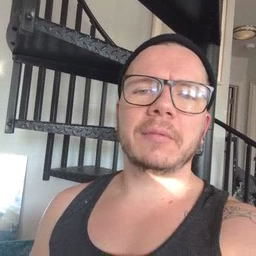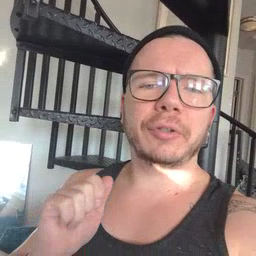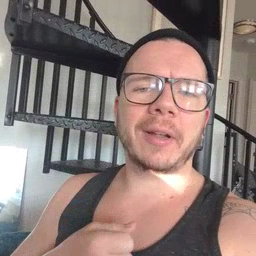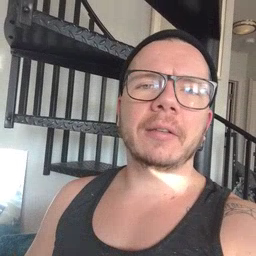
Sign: jacket